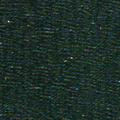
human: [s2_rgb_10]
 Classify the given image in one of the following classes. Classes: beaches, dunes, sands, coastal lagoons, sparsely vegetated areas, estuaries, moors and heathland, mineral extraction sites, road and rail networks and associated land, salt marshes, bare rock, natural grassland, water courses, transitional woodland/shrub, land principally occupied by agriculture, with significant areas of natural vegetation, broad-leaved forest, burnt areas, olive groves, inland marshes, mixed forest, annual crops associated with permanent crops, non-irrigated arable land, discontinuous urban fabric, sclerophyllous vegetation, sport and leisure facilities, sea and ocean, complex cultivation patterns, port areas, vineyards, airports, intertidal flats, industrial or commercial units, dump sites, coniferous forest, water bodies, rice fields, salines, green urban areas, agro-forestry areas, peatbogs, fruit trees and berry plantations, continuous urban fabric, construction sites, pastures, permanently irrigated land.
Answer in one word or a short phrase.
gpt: sea and ocean